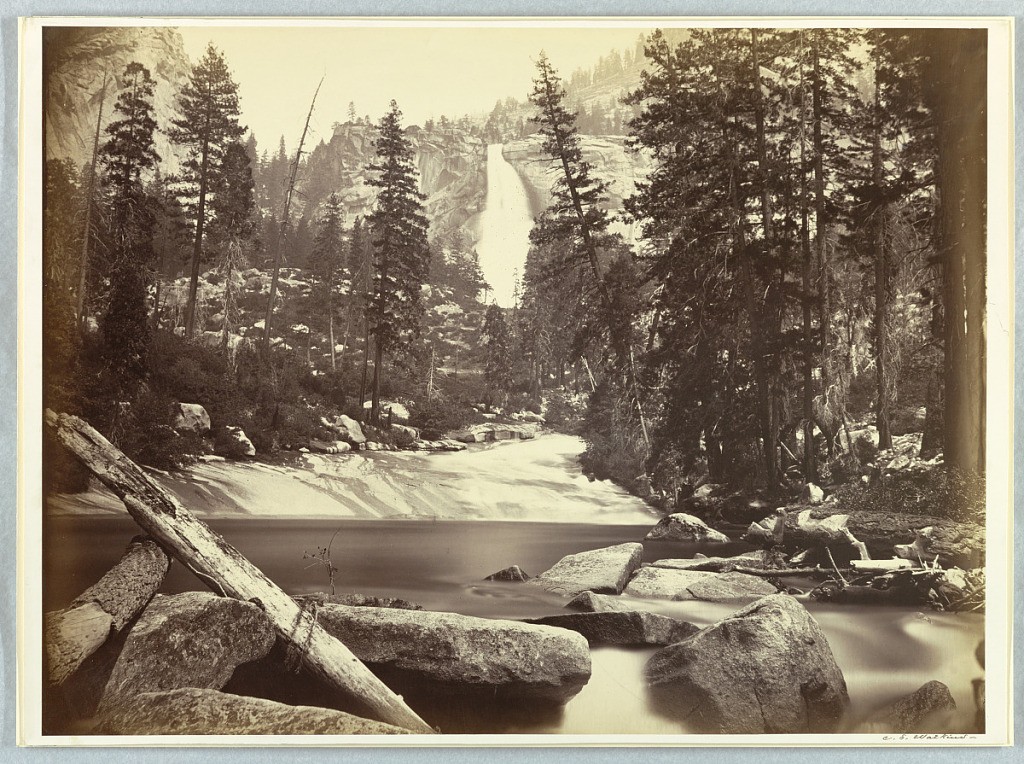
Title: Nevada Fall, Yosemite
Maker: Carleton E. Watkins, American, 1829 – 1916
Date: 1861–66
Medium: Albumen silver print
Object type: Photograph
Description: View of body of water, trees in middle ground, and waterfall between cliffs in distance. In foreground, rocks and wooden log.